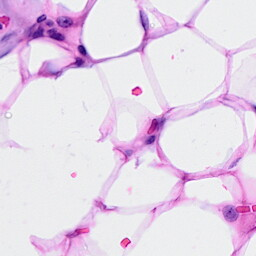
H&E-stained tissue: Breast